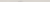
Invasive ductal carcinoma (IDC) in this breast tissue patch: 0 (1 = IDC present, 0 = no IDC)